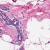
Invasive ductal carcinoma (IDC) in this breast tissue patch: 0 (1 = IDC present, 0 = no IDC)